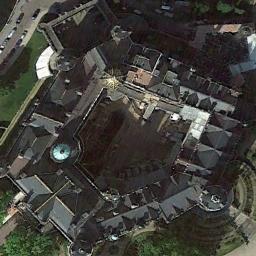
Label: palace